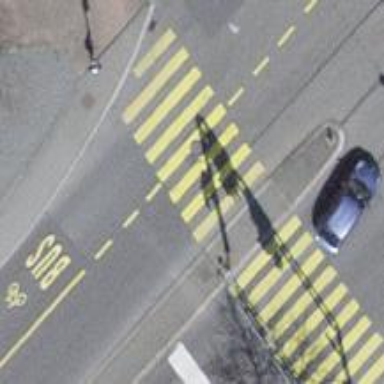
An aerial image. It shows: Road crossing with traffic signals.